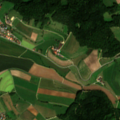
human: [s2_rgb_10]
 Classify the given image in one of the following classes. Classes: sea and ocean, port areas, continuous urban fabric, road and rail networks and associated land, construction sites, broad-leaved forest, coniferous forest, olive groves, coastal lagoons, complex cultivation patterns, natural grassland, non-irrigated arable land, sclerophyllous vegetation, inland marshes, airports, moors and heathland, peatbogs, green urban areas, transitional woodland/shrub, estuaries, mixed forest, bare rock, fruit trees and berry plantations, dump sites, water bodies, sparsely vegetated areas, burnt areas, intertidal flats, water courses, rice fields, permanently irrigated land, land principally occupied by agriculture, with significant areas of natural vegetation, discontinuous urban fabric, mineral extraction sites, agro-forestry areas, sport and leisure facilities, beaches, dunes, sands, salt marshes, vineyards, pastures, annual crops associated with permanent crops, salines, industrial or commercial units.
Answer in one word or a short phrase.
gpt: discontinuous urban fabric, non-irrigated arable land, mixed forest